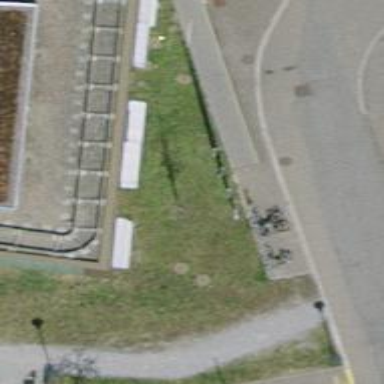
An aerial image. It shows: Flagpole structure.